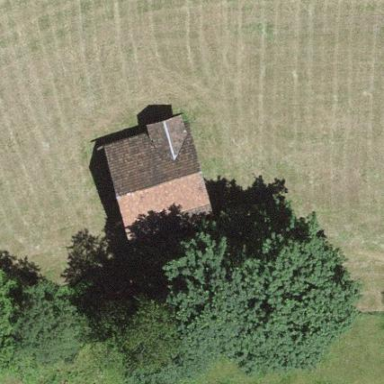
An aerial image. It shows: Rural barn.